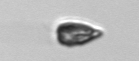
Label: Cryptophyta